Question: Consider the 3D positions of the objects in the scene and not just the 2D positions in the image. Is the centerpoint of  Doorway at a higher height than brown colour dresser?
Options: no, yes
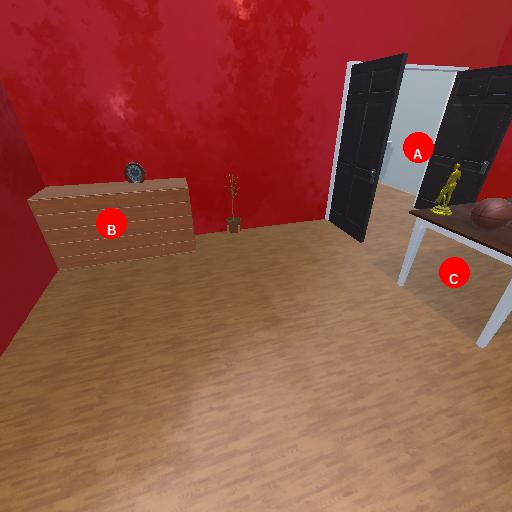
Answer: no